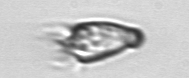
Label: Paratontonia_gracillima